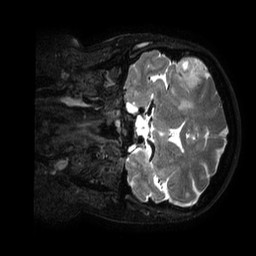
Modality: T2w
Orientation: coronal
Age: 76
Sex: female
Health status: ill
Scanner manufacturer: philips
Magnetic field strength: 3 T
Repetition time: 3.5 s
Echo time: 0.3 s